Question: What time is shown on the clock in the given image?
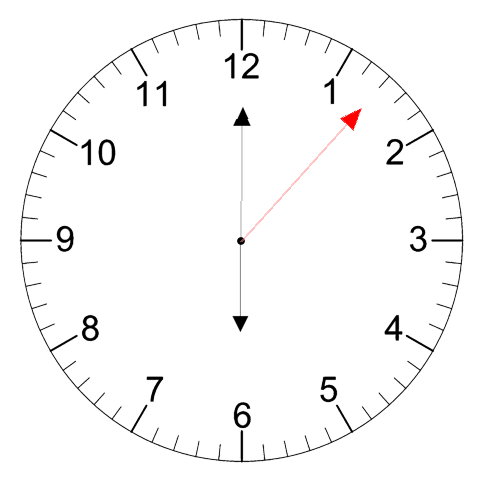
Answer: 06:00:07